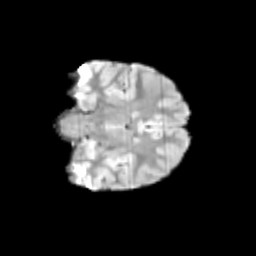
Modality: T2w
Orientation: coronal
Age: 9
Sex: female
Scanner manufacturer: siemens
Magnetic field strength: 3 T
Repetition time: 3.8 s
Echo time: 0.07 s